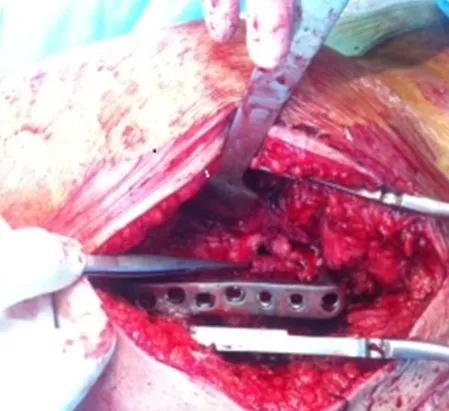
Intra-operative picture illustrating stabilisation of the non-union.
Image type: medical_photograph (other_medical_photograph)